Interaction volume radius: 10 \u00c5
Interaction volume height: 35 \u00c5
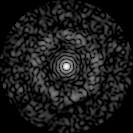
Disorder parameter: 0.8252